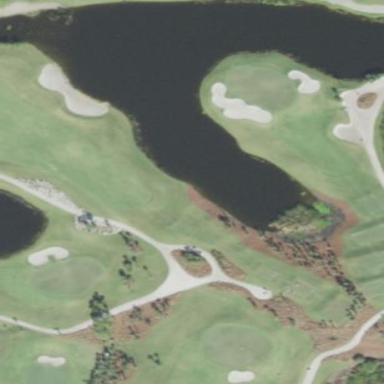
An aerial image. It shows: Area of rough grass used for golf.